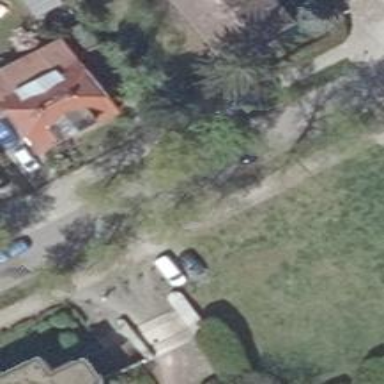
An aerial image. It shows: Avenue lined with broadleaved deciduous trees.